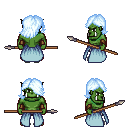
a pixel art fantasy rpg character, male body template, orc, green skin, overskirt, metal pants, white cyan swoop hairstyle, cloth bracers, white slippers, spear, four views (front, back, left, right), 2x2 character sprite sheet, small pixel art, hard edges, no anti-aliasing